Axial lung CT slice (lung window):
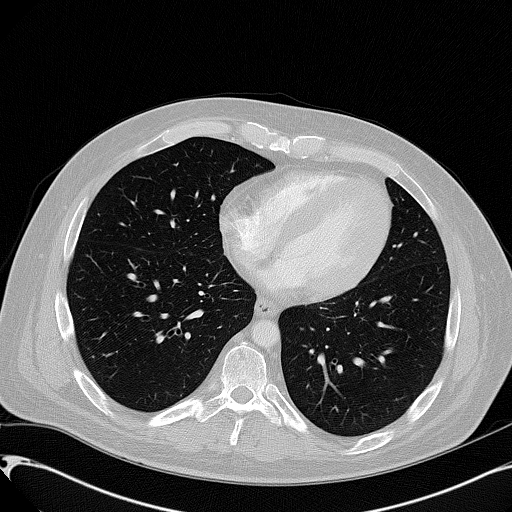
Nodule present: no